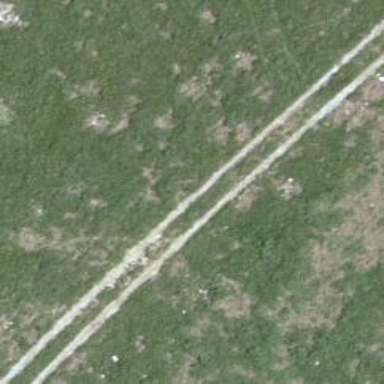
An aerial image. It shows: Track road with grade4 tracktype.